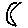
Label: moon